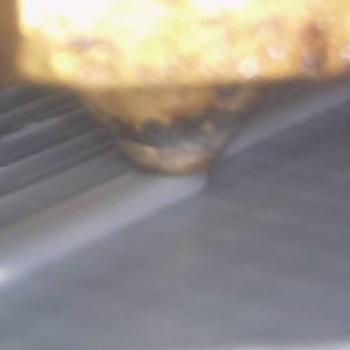
Flow rate: 141%